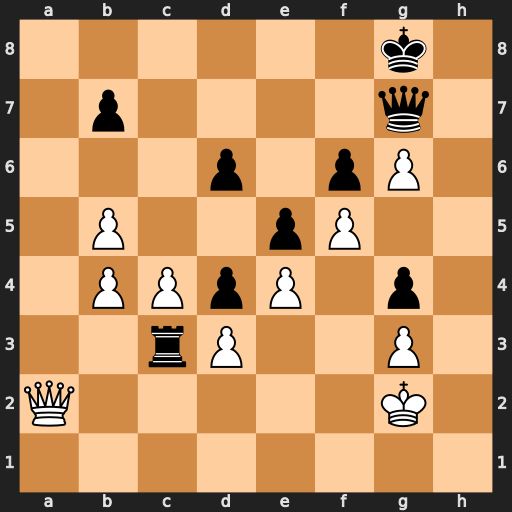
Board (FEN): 6k1/1p4q1/3p1pP1/1P2pP2/1PPpP1p1/2rP2P1/Q5K1/8
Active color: w
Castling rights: -
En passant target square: -
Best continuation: Qa8+ Qf8 Qxb7